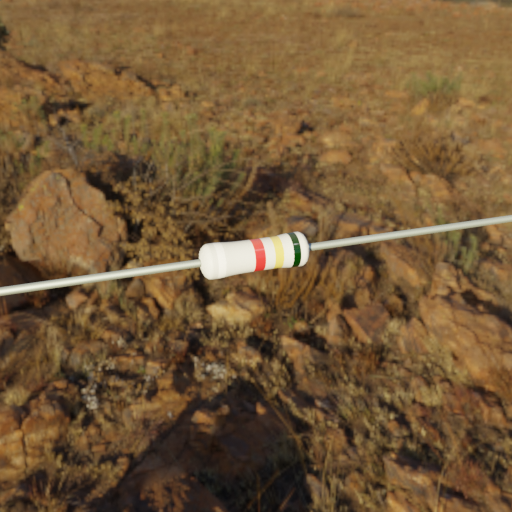
Resistor colour bands (in order): white, red, gold, black